Question: demo url: <URL>
I am using oocss css framework in my site. A strange question comes out.
'''
.complex .tl, .complex .tr {
height: 32000px;
margin-bottom: -32000px;
width: 10px;
}
'''
These code is from stylesheet_010_oocss.css.
But not the same inherited by two place. why this happend?

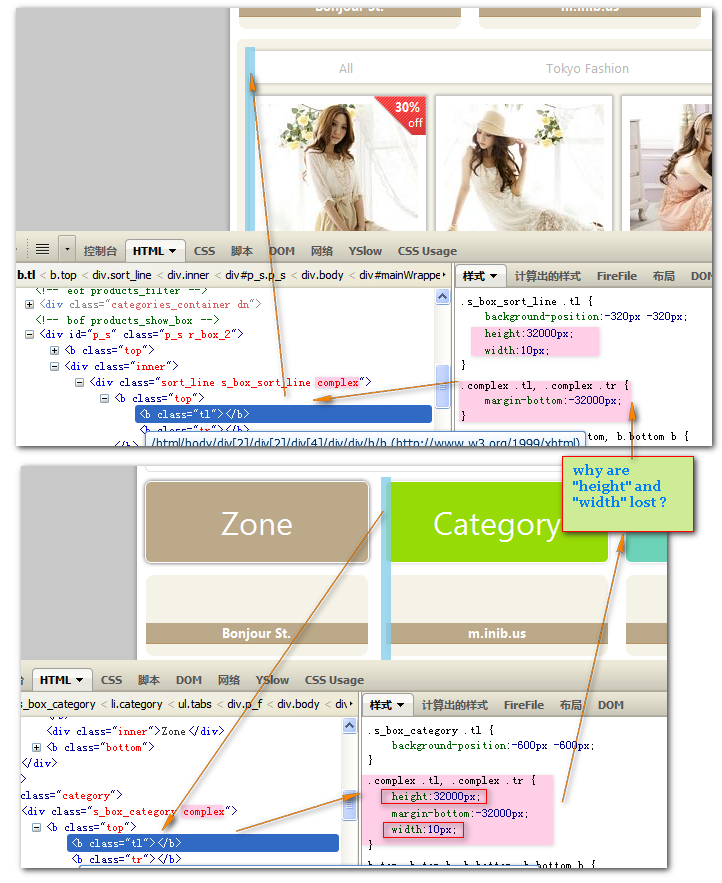
Answer: Properties of and in '.complex .tl, .complex .tr' rules are lost in '<div class="sort_line s_box_sort_line complex"> ... </div>' cause it properties are re-rules in your css in lowest posisition. Check this out:
'''
/*in LINE 85 */
.complex .tl, .complex .tr {
height: 32000px;
margin-bottom: -32000px;
width: 10px;
}
/*in LINE 1696 */
.r_box_2 .tl, .r_box_2 .tr, .r_box_2 .bl, .r_box_2 .br {
height: 6px;
width: 6px;
}
/*in LINE 2116 */
.s_box_sort_line .tl {
background-position: -320px -320px;
height: 32000px;
width: 10px;
}
'''
We are know css codes are rendered from top to bottom. That's why the code that will be used is the most recent code (lowest position).